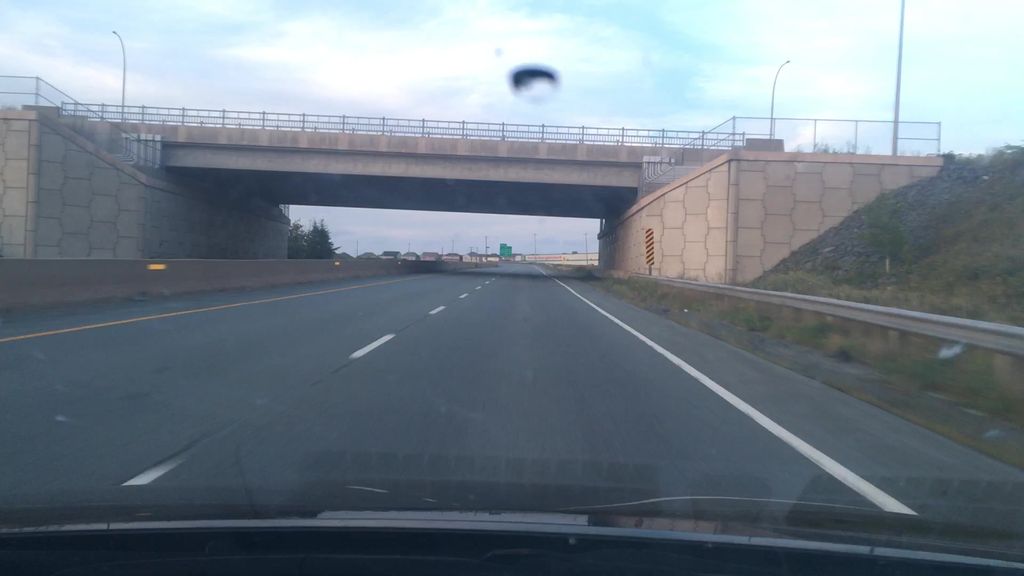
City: halifax